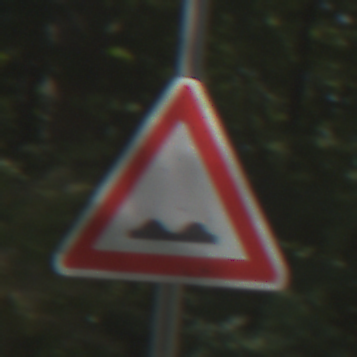
Verkehrszeichen: UnebeneFahrbahn
Umgebung: Outdoor, RoadRail
Tageszeit: Midday
Wetter: Clear
Licht: Natural
Jahreszeit: NotSpecified
Kontrast: HighContrast